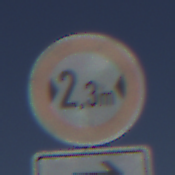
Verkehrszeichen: TatsaechlicheBreite2Komma3
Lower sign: RichtungsangabeDurchPfeile5
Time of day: MorningAfternoon
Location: Outdoor (Nature)
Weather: Clear
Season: NotSpecified
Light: Natural